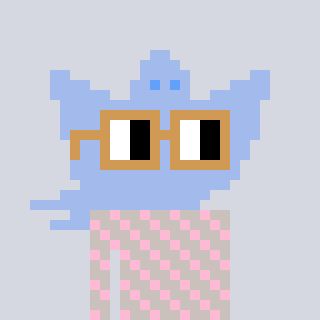
a pixel art character with square brown glasses, a ghost-B-shaped head and a foggrey-colored body on a cool background